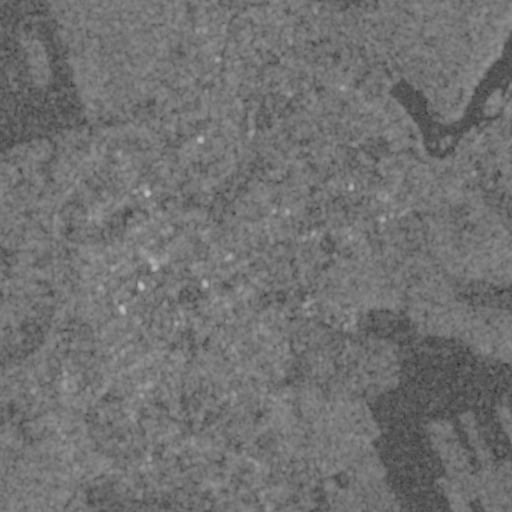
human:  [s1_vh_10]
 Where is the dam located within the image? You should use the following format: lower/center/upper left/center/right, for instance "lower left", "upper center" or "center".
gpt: The dam is located in the upper right of the image.
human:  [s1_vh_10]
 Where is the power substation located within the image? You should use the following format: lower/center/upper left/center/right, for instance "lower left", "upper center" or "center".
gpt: The power substation is located in the center right of the image.
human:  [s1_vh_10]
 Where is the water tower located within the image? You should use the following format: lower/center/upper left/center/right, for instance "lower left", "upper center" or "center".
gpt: The water tower is located in the center of the image.
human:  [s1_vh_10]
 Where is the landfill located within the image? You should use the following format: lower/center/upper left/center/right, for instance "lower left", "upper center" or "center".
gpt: There is no landfill in the image.

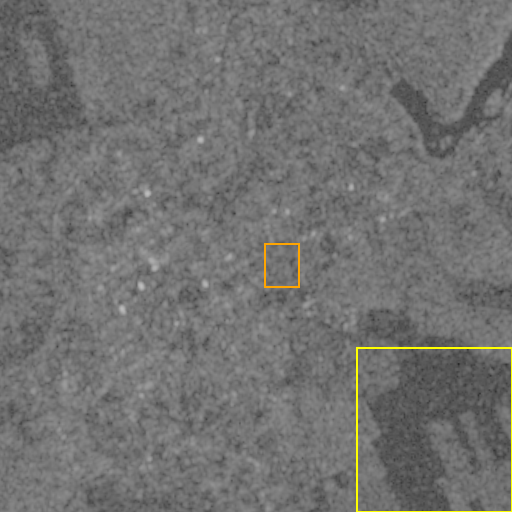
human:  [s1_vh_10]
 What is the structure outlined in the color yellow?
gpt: The structure outlined in yellow is a crop field.
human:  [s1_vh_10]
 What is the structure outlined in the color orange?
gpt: The structure outlined in orange is a park.
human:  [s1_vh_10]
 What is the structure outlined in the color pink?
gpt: There is no pink outline.